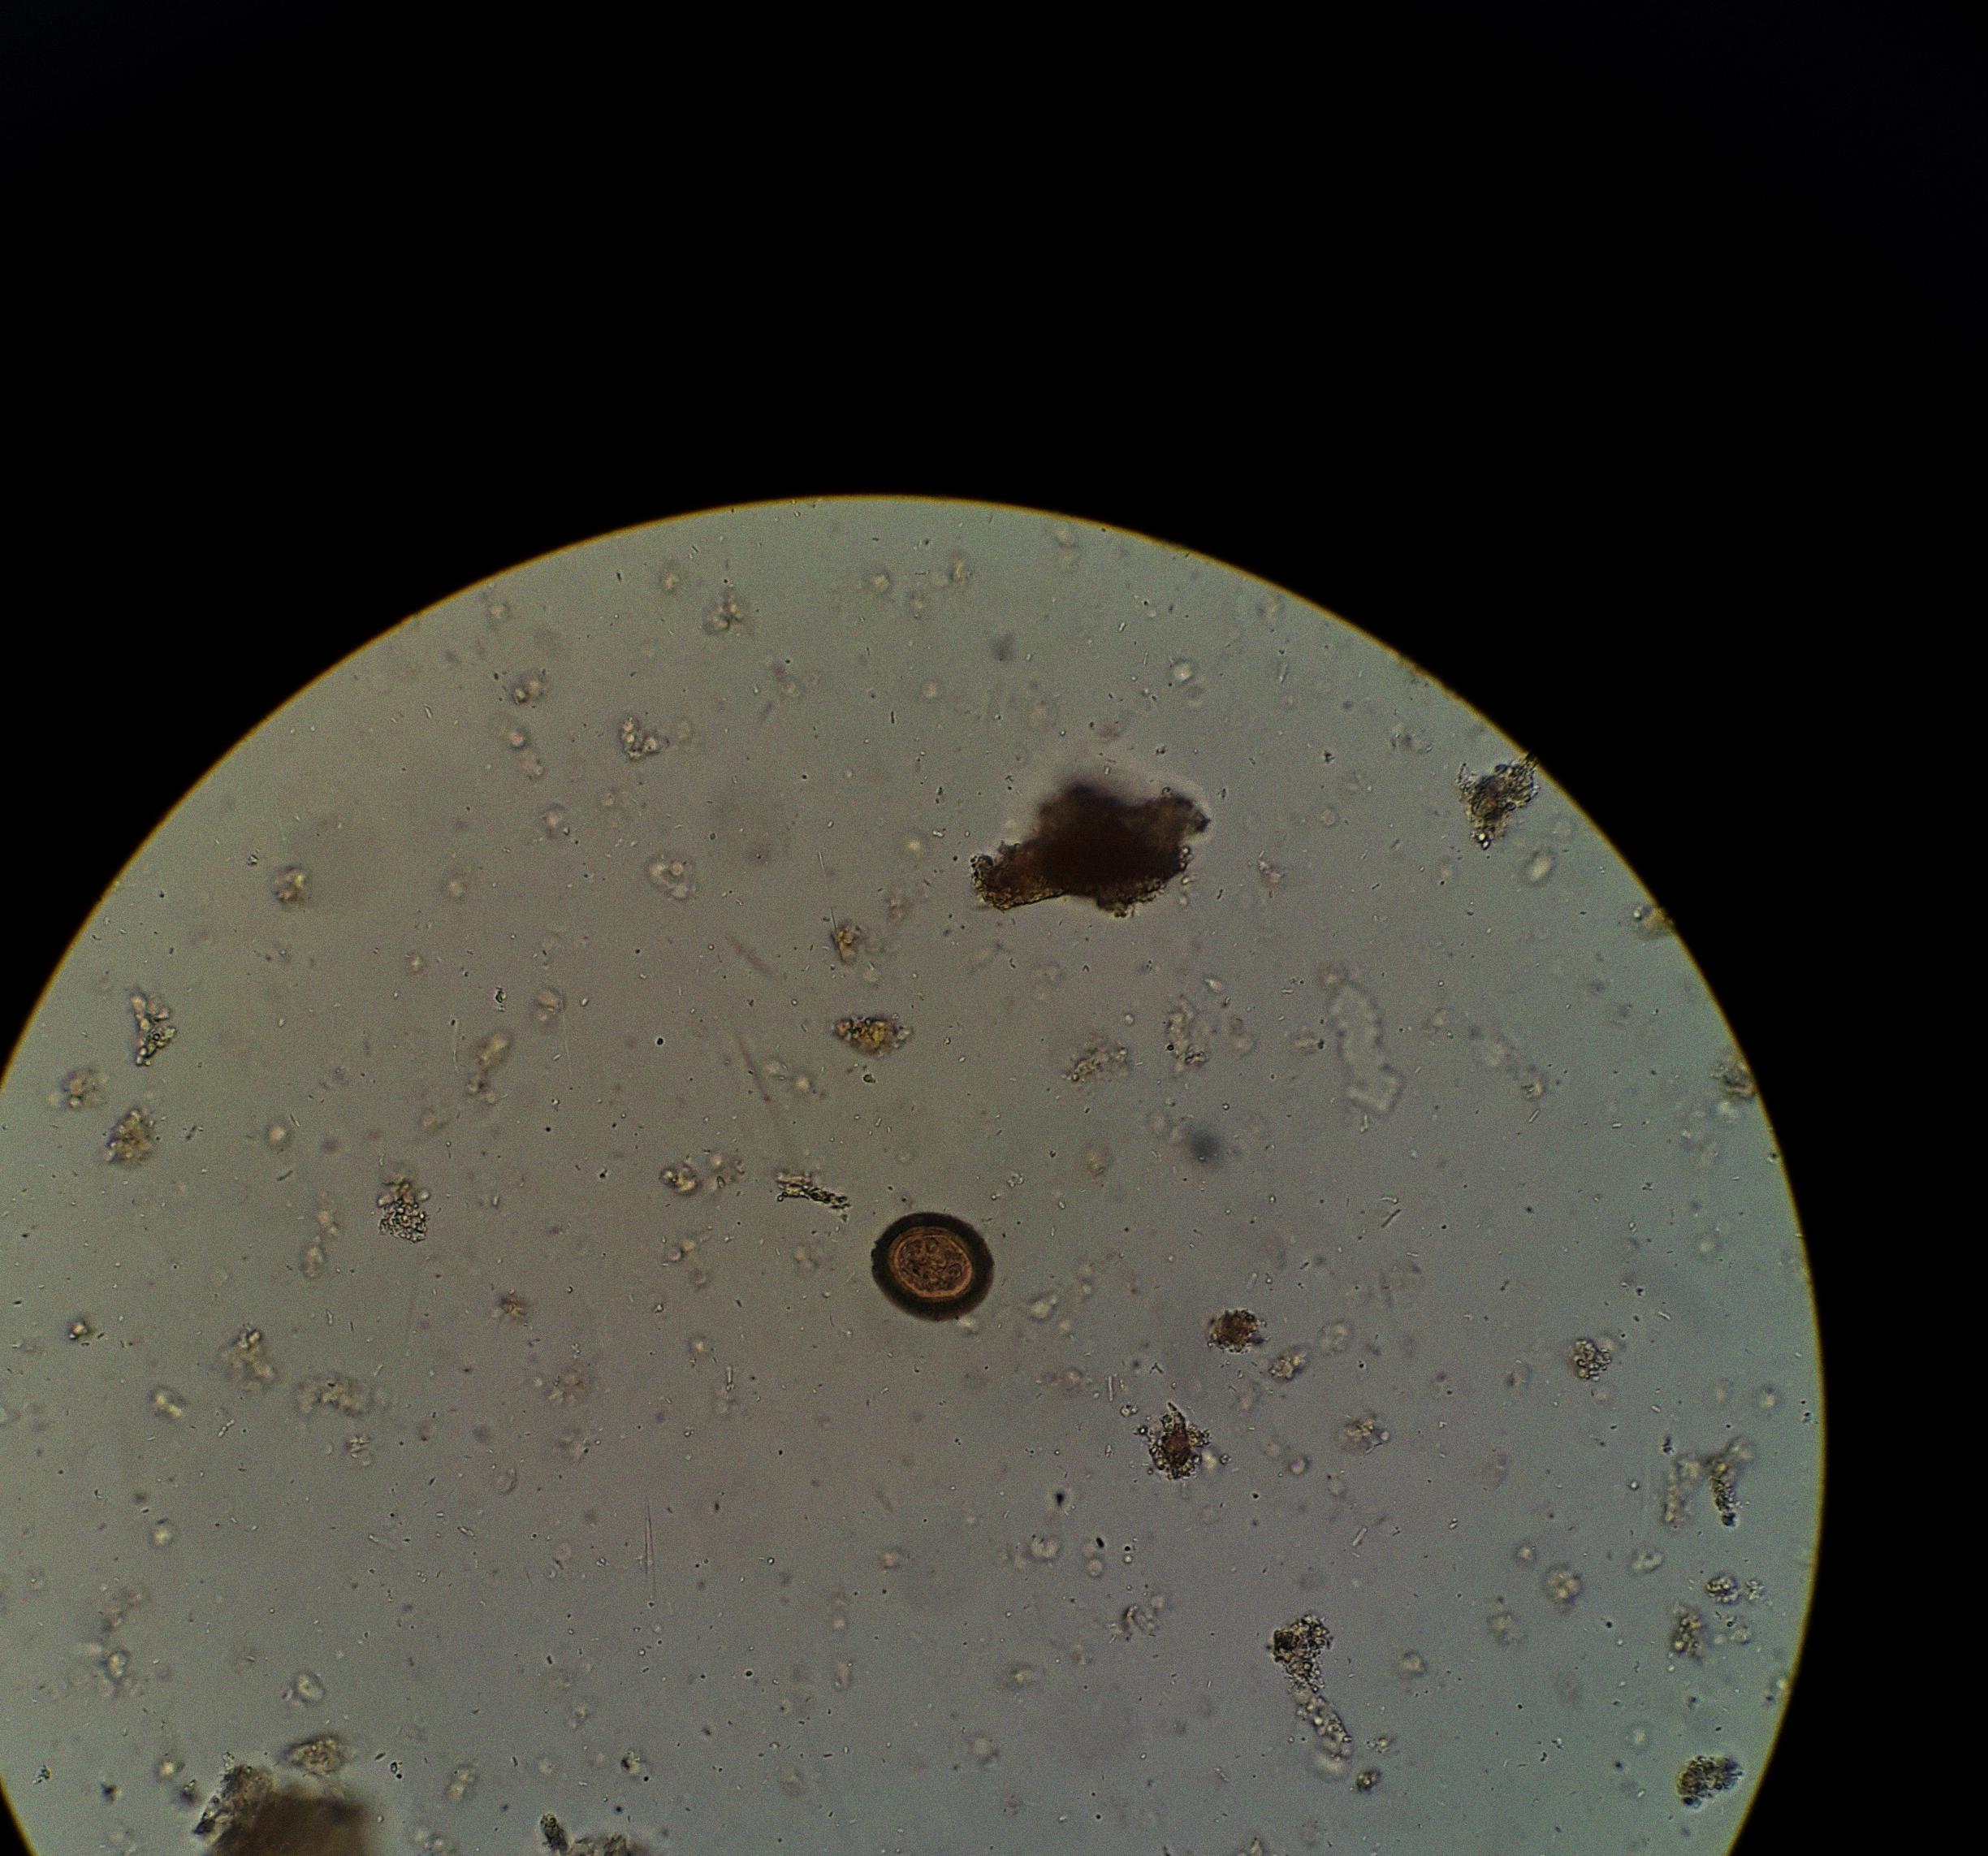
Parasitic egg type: Taenia spp. egg